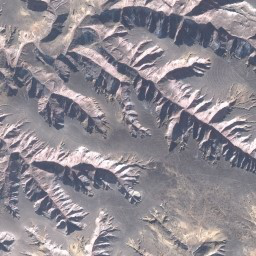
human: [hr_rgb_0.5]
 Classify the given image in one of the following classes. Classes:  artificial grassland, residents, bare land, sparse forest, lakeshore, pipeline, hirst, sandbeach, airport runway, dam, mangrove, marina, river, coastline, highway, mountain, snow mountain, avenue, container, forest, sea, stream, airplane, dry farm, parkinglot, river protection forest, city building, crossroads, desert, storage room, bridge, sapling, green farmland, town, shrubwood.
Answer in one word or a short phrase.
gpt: mountain